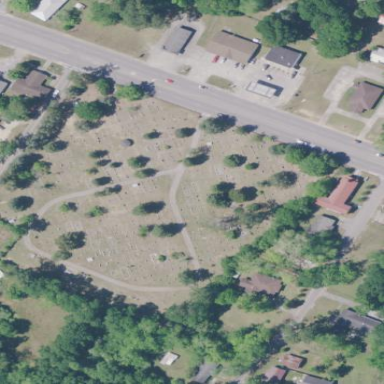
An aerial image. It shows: Cemetery.